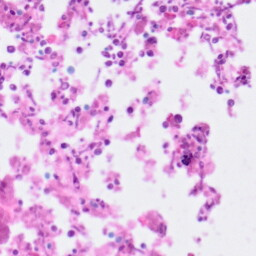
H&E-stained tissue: Pancreatic